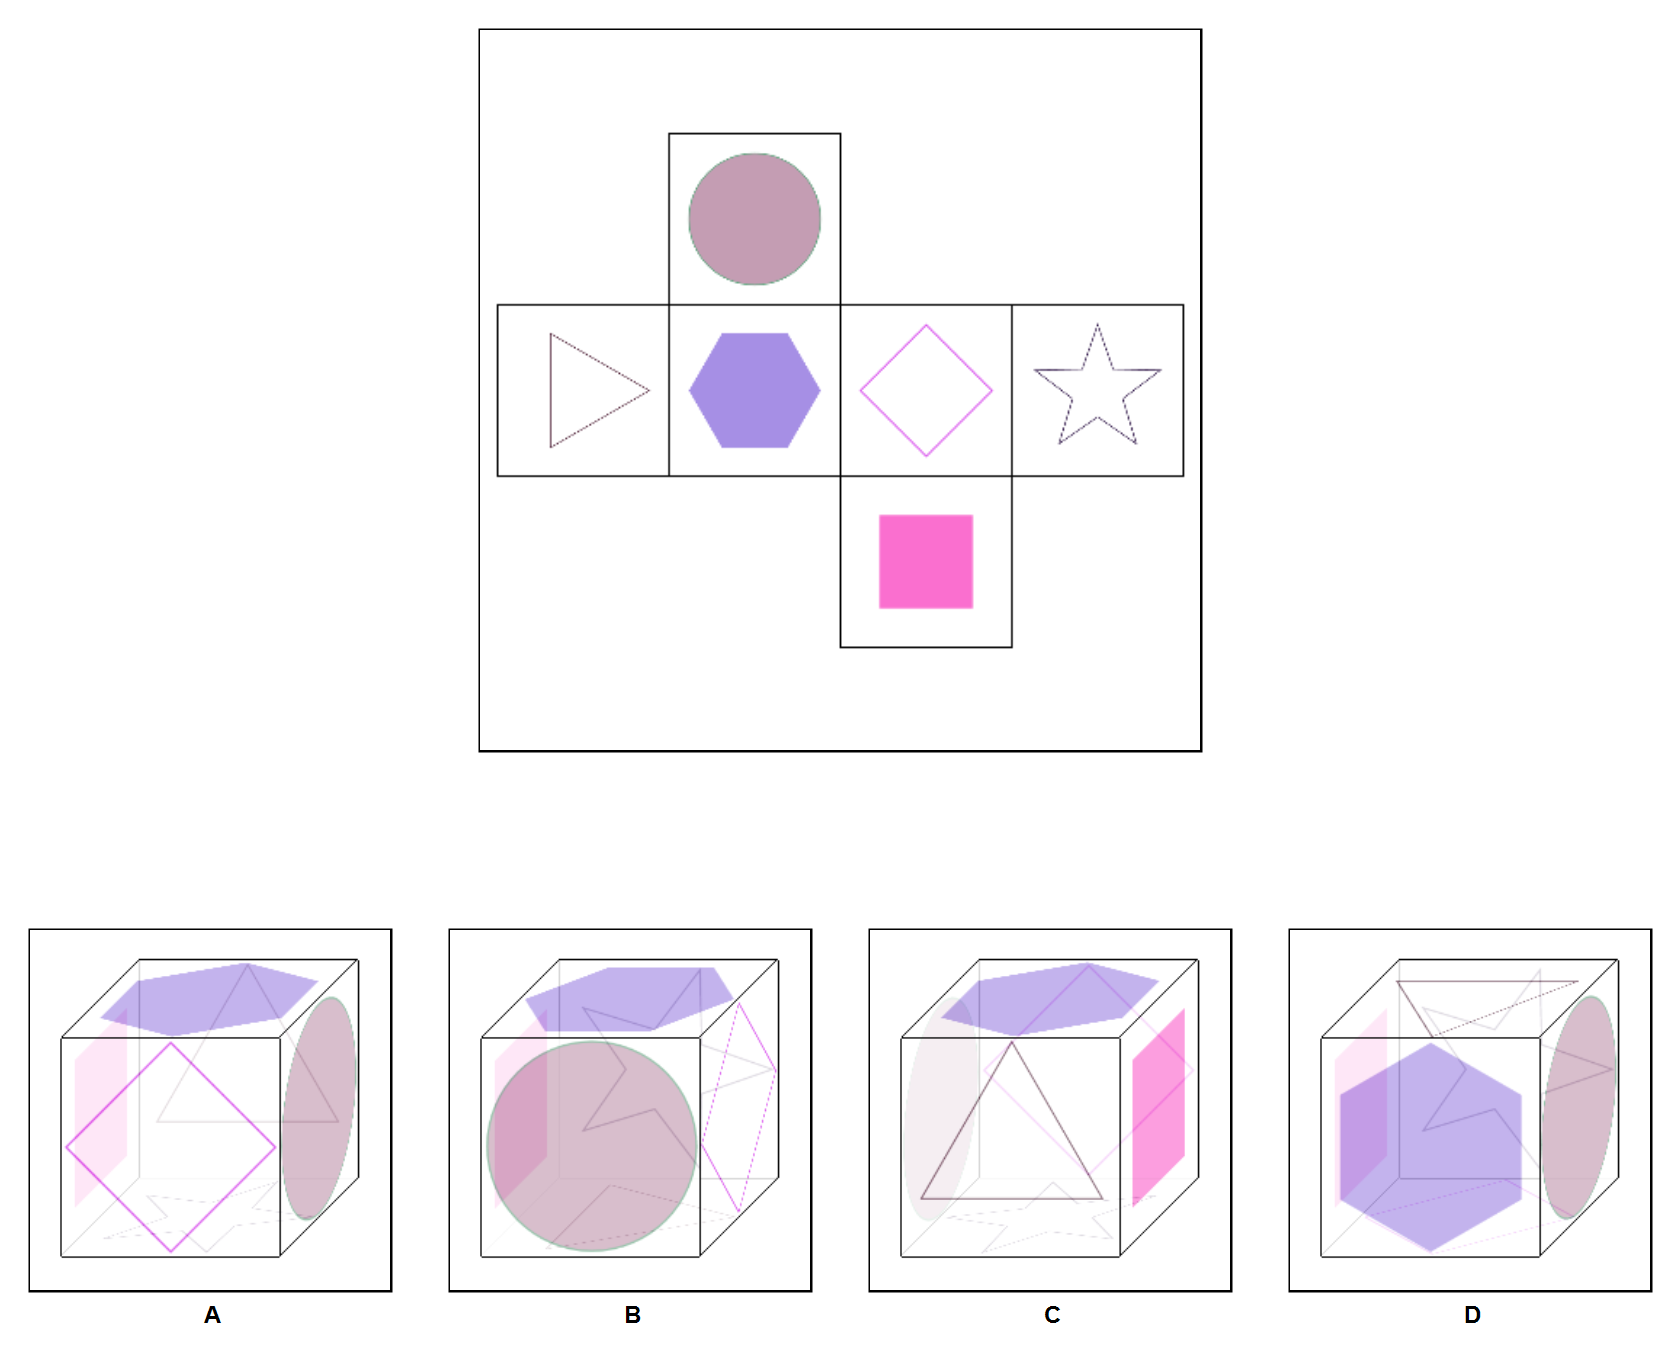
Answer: B